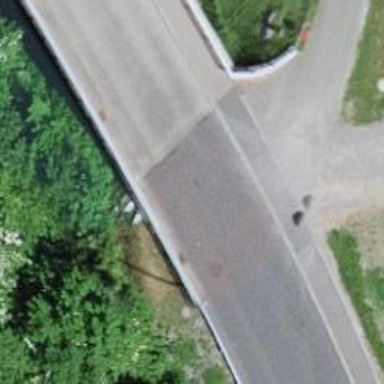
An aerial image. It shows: Tertiary road with asphalt surface.